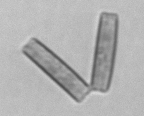
Label: Thalassionema